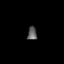
Tissue: lung
Cell type: Smooth muscle cells
Senescence score: 0.5782
Nuclear area (px): 120
Mean DAPI intensity: 96.117